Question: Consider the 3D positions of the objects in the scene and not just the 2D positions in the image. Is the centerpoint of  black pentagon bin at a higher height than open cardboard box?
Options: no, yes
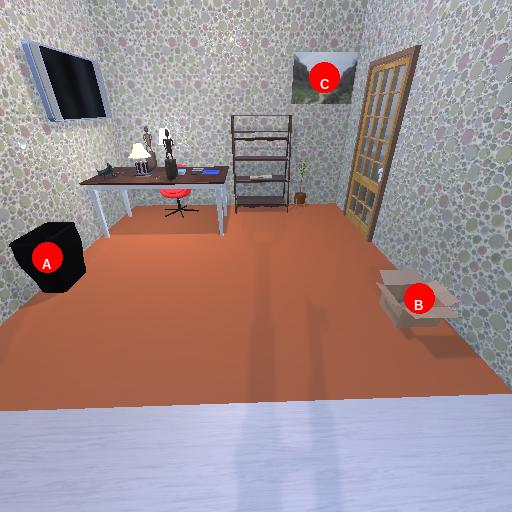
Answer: no